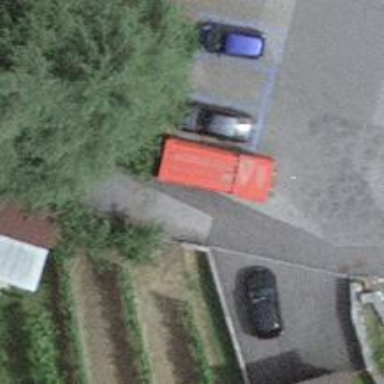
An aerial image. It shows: Recycling container for recycling.